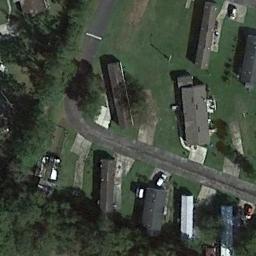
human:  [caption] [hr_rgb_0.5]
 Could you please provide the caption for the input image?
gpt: There are many trees in the mobile home park .

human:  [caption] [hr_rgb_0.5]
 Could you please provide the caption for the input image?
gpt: The mobile home park is on the grass next to some trees .

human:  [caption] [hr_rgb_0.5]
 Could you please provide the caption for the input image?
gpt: There are three rows of mobile homes .

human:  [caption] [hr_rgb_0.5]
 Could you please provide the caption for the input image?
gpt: The mobile home park has some mobile homes and a grove of trees and a road goes through the mobile home park .

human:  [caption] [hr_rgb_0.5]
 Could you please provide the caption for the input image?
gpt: There are some buildings and green trees in the mobile home park .